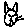
Label: cat